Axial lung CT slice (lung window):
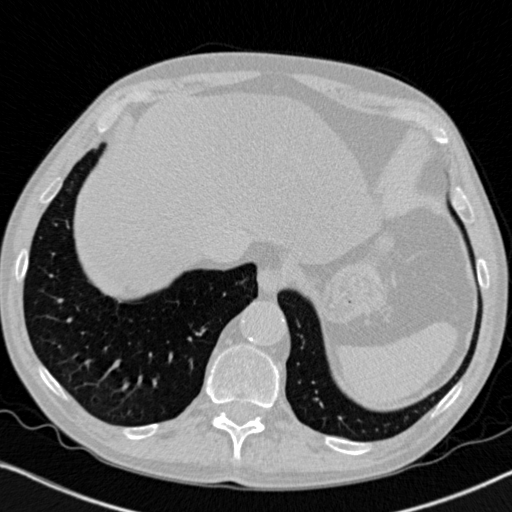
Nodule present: no